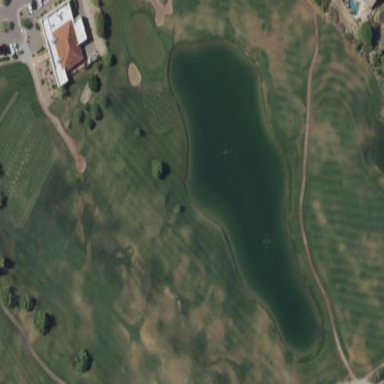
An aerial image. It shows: Water hazard on golf course. The hazard is natural water feature.